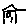
Label: house